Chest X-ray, AP view. Patient: 21 years old, sex M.
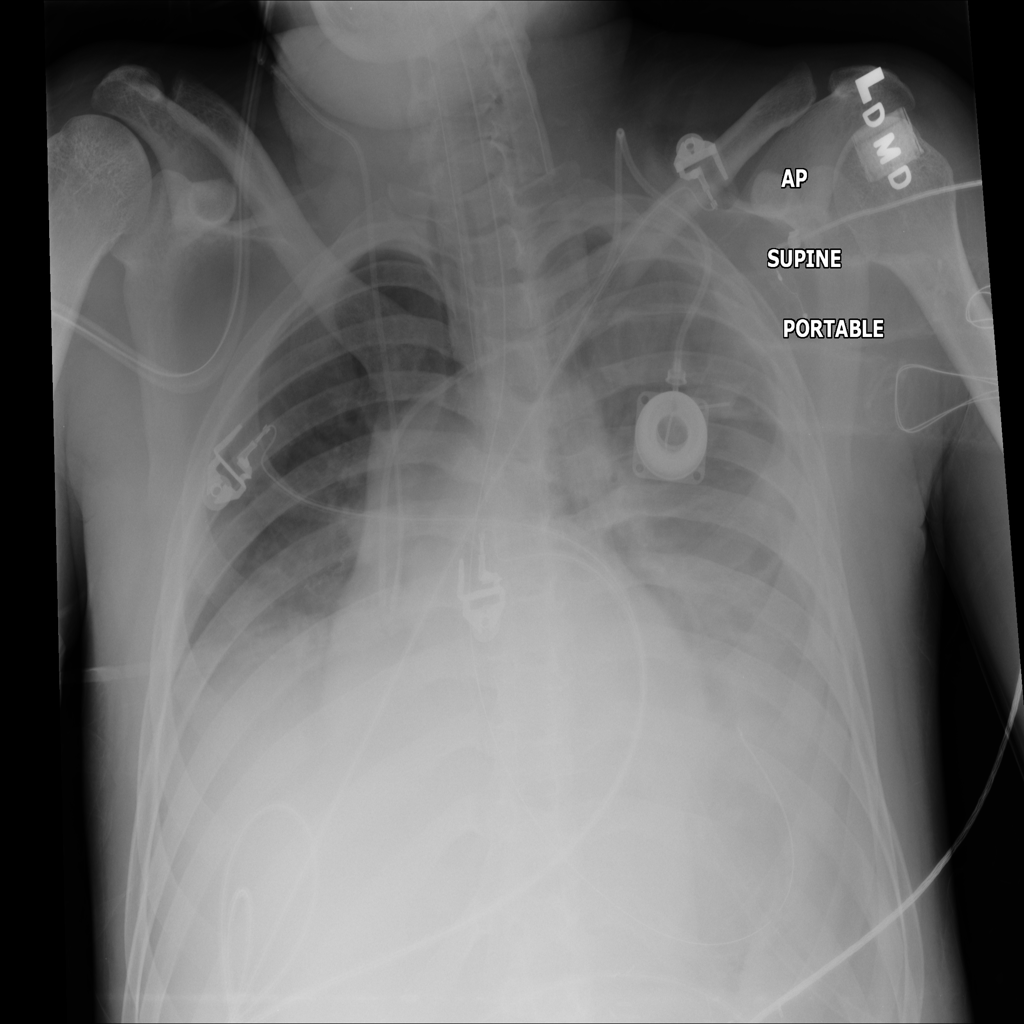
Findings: No Finding